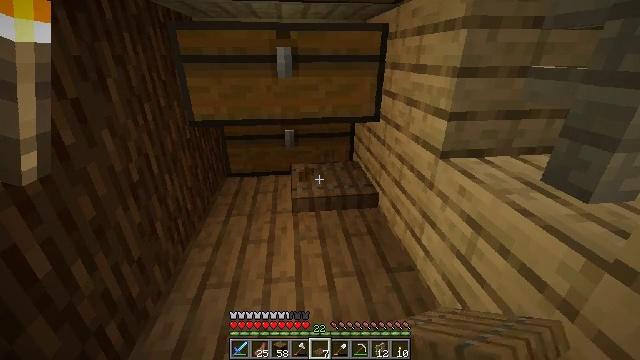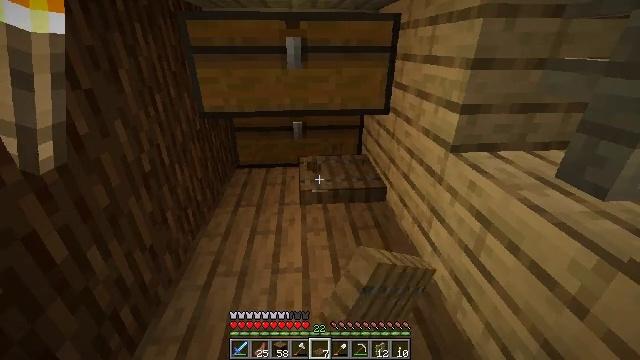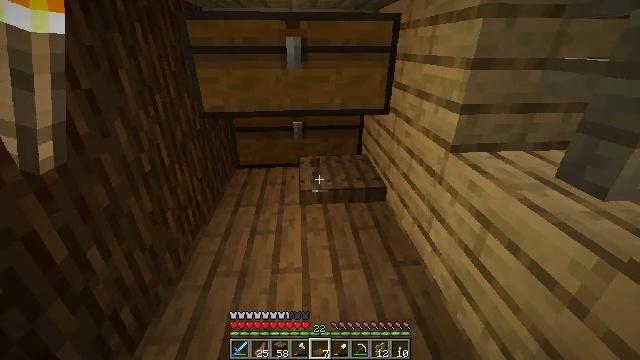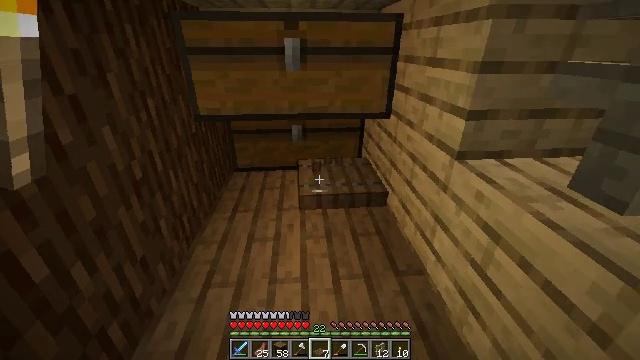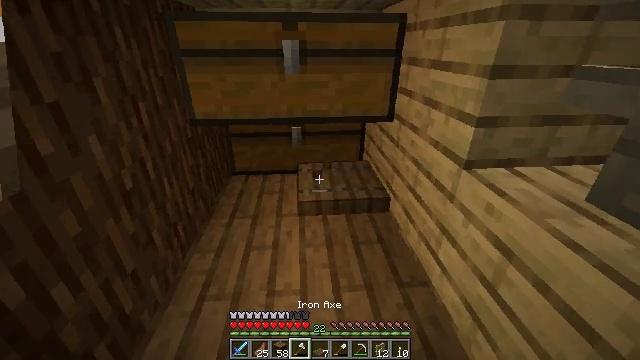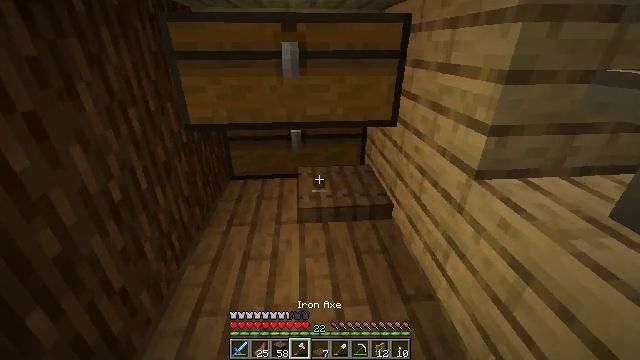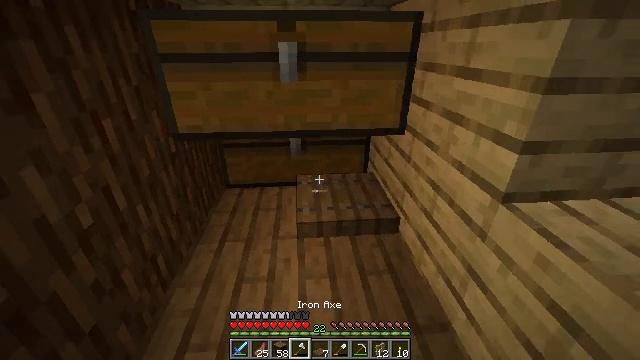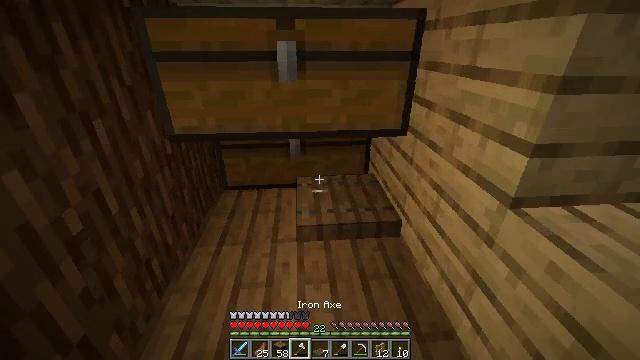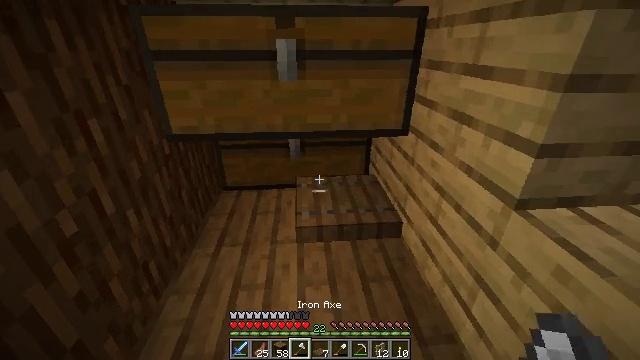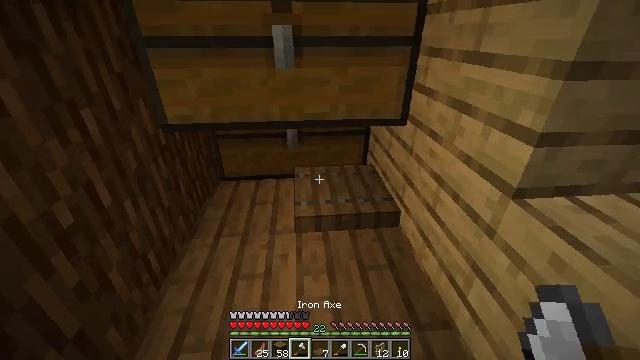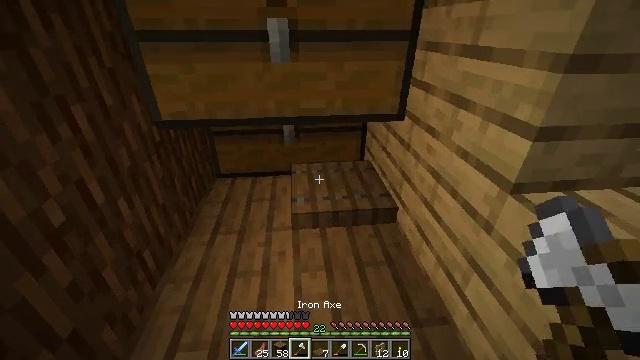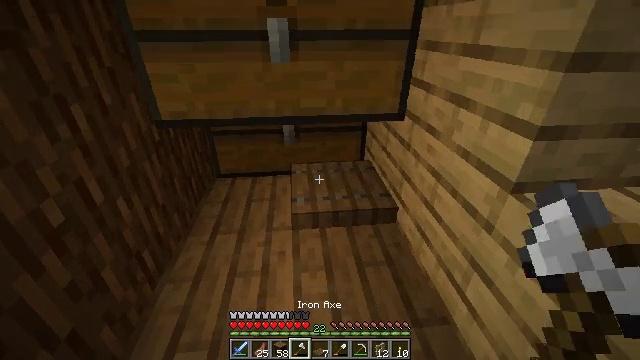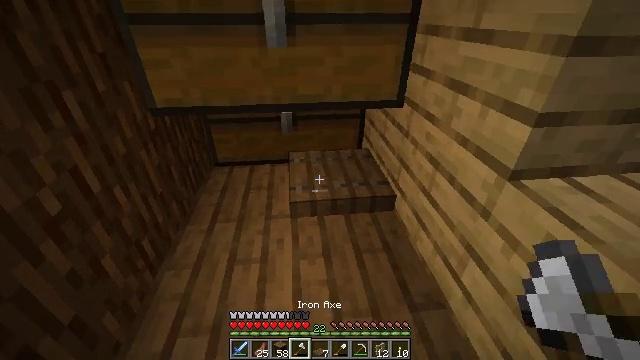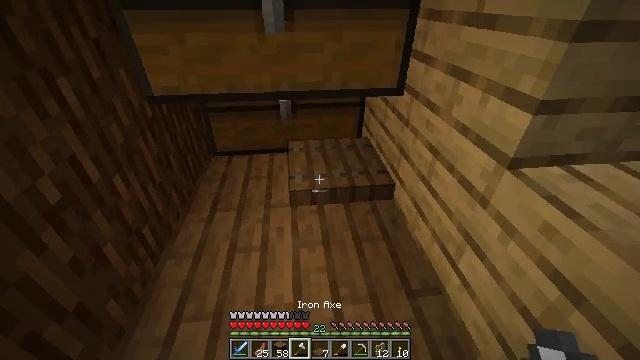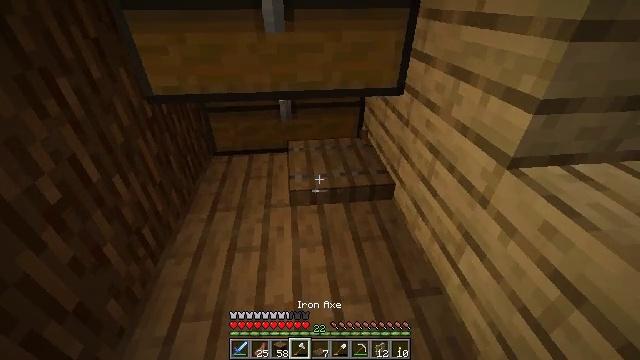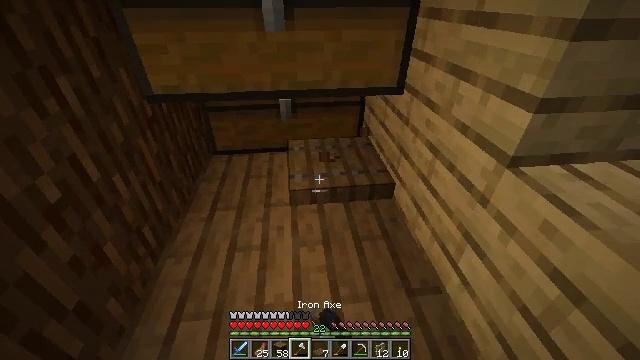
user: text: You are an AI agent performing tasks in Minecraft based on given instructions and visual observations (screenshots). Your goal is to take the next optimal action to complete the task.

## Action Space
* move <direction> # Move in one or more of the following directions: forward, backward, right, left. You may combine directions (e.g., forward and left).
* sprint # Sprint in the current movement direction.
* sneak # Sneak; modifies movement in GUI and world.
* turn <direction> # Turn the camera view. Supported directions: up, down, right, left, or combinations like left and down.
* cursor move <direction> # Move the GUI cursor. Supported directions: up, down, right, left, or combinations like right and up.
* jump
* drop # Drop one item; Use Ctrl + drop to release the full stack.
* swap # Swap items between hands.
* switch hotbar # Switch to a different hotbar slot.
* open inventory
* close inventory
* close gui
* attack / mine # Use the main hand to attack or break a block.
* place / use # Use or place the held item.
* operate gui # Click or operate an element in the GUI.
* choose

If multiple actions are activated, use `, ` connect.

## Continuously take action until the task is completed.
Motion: motion action
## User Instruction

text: Destroy the spruce trapdoor to collect it.
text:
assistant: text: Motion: turn left and down
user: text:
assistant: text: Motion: no_op
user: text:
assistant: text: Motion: move forward
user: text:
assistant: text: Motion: move forward
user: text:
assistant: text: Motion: move forward
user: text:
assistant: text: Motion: no_op
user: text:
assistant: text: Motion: no_op
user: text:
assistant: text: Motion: no_op
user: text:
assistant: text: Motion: turn down
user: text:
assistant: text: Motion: no_op
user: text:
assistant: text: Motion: no_op
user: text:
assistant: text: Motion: turn down
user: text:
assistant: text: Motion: turn down
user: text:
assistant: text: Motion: attack / mine
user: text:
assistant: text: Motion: attack / mine
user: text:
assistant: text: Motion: attack / mine
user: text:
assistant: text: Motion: attack / mine
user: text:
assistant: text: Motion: attack / mine
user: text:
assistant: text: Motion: attack / mine
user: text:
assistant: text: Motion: attack / mine
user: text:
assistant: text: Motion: attack / mine
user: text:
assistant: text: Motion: attack / mine
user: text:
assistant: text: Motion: attack / mine
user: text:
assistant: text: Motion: move forward, attack / mine
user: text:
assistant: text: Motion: move forward, attack / mine
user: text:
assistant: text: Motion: move forward, attack / mine
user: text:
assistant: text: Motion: move forward, attack / mine
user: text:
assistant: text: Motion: move forward, attack / mine
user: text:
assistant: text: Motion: move forward, attack / mine
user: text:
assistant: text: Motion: move forward, attack / mine